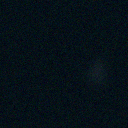
Screen state: off